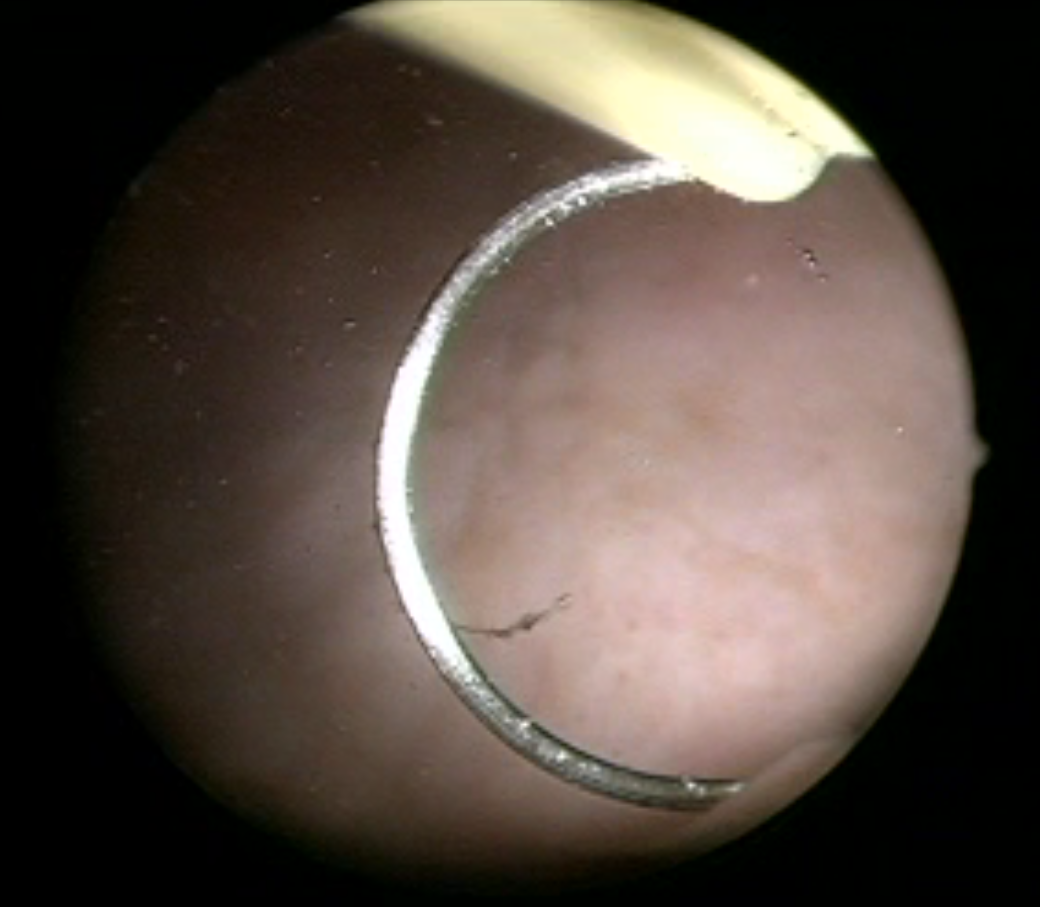
Modality: WLC
Class: Foreign bodies
Subclass: ResectionLoop
Lesion: L0
Bladder cancer association: No